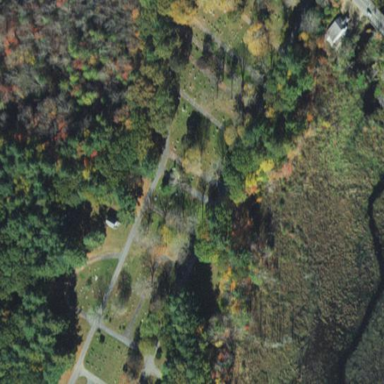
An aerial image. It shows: Cemetery with historical significance.